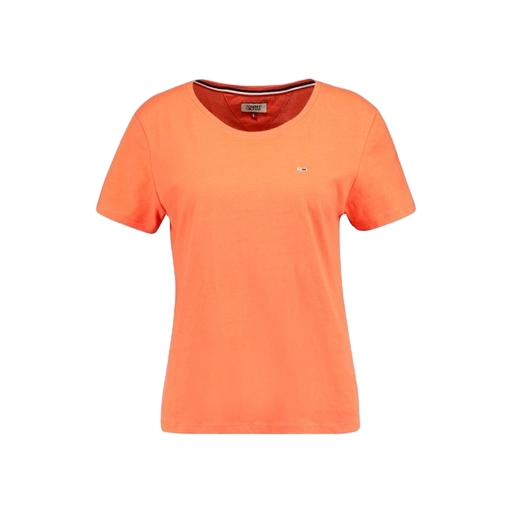
orange tee, bright orange t-shirt, mid t-shirt, white background